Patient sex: M
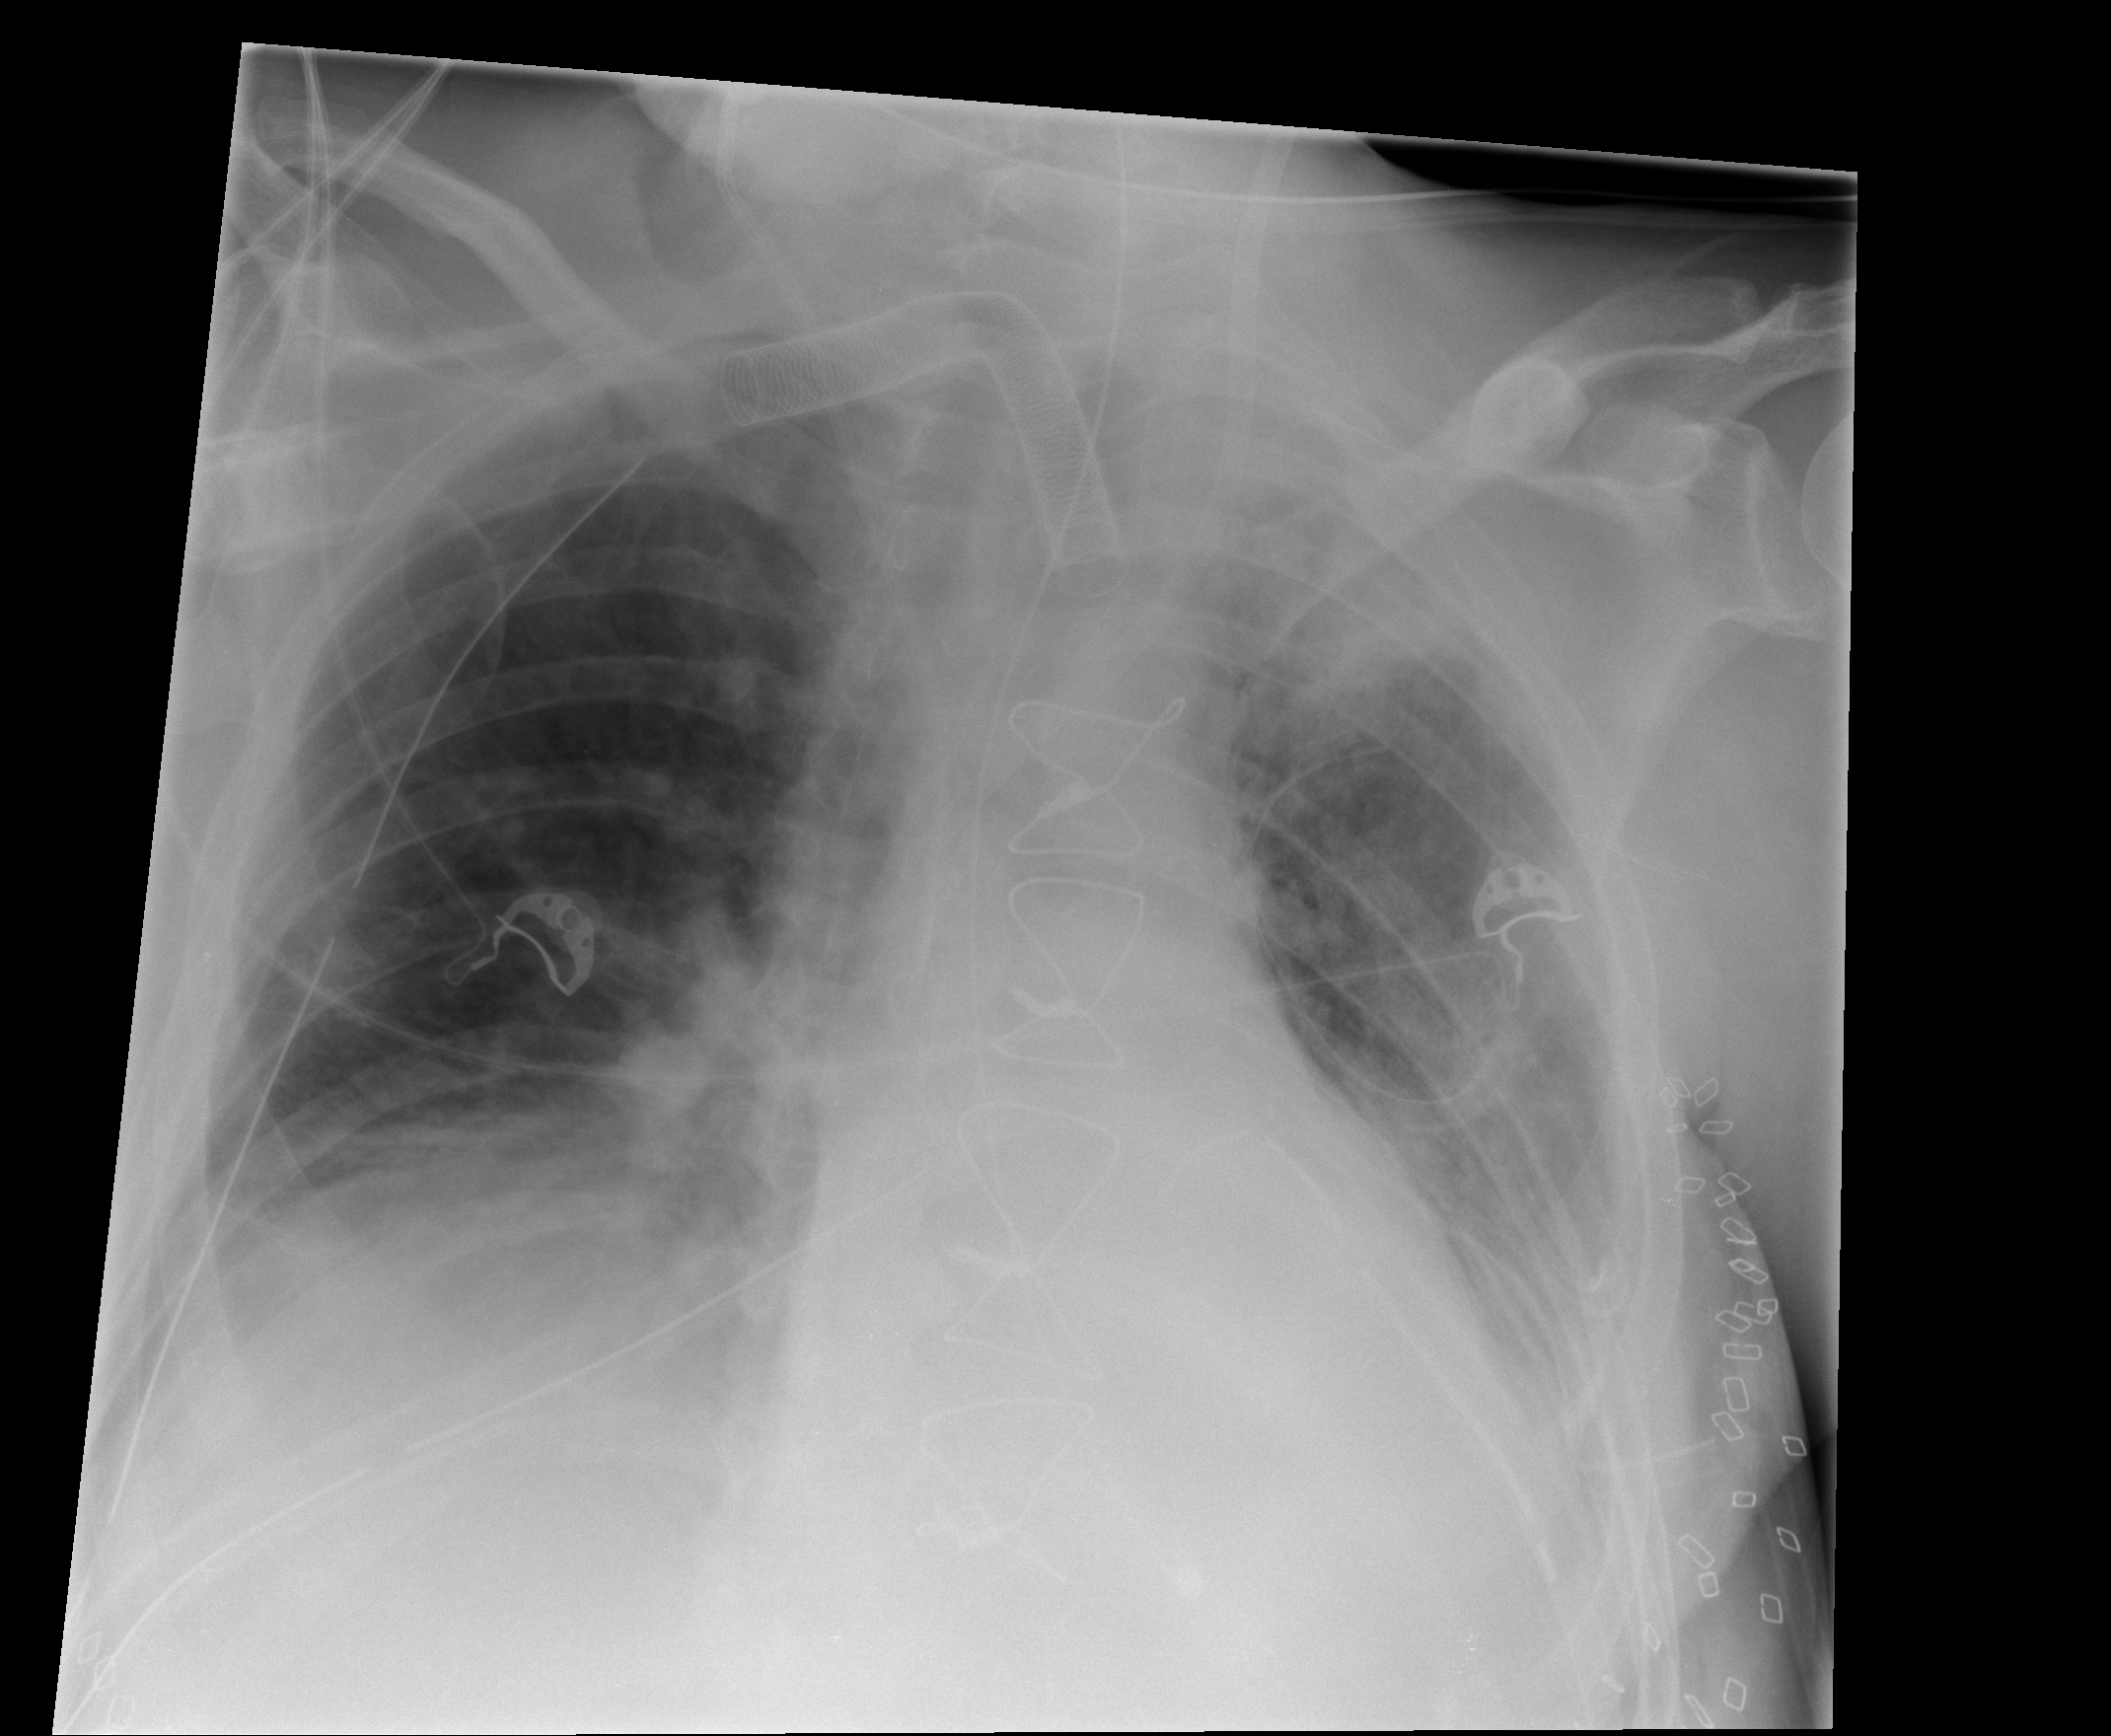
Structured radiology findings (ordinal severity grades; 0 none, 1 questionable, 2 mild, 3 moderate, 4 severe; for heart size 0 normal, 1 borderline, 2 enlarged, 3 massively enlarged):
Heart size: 2
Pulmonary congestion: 3
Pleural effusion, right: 3
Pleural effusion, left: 2
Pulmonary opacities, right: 0
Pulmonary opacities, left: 2
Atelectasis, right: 2
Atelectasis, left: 3